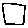
Label: square